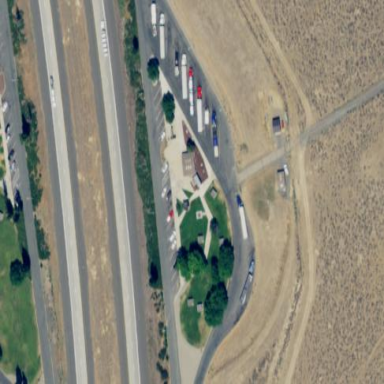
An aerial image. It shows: Rest area along the road.